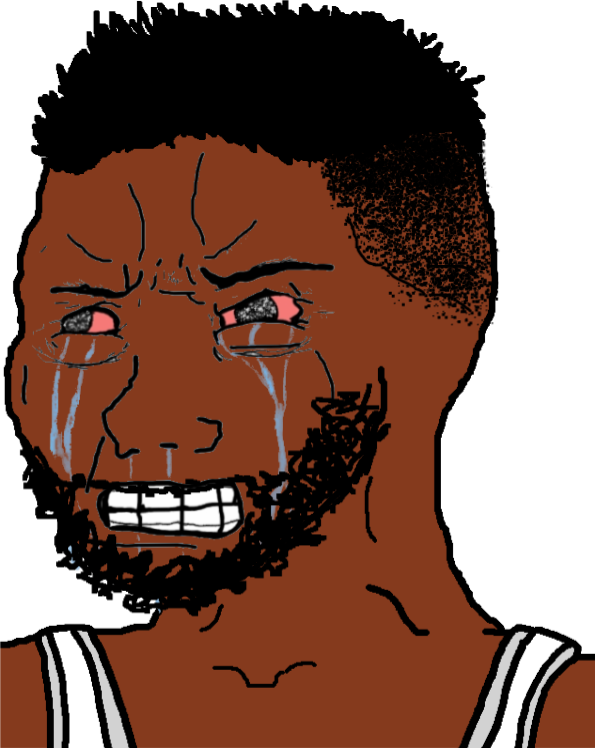
Label: 5_Blackjak